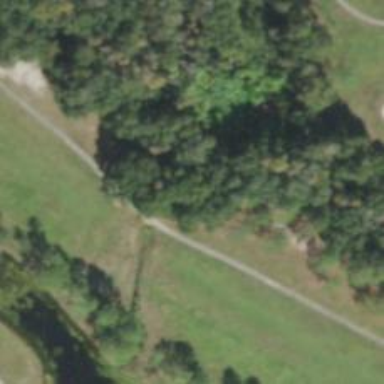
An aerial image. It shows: Path used for both walking and golf.